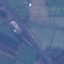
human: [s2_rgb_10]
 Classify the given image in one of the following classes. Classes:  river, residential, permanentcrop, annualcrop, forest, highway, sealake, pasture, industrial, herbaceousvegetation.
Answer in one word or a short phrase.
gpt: Highway